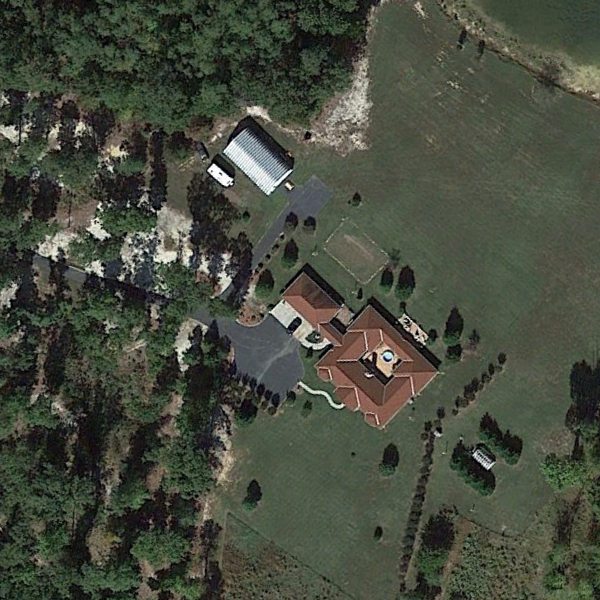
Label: SparseResidential